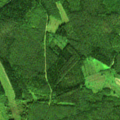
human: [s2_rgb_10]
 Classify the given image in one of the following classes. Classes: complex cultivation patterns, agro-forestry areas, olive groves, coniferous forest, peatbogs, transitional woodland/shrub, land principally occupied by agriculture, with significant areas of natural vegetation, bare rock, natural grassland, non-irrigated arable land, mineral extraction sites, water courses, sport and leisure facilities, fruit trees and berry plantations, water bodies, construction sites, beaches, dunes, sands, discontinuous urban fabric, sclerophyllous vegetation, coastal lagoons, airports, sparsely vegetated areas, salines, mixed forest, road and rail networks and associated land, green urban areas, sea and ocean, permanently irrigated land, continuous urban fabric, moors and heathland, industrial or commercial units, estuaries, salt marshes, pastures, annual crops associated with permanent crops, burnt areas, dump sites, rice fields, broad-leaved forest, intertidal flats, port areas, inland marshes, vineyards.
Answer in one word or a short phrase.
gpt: coniferous forest, mixed forest